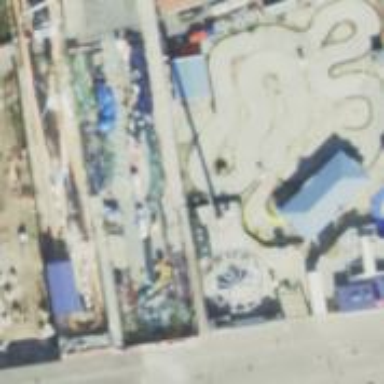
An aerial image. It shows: Thrilling drop tower attraction.